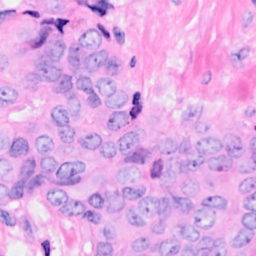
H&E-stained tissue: Breast